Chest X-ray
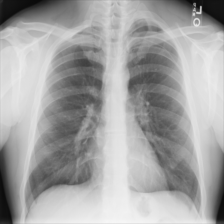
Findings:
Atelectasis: negative
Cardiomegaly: negative
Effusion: negative
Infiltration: negative
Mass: negative
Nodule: negative
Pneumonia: negative
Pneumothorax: negative
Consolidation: negative
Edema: negative
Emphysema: negative
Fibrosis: negative
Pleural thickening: negative
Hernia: negative